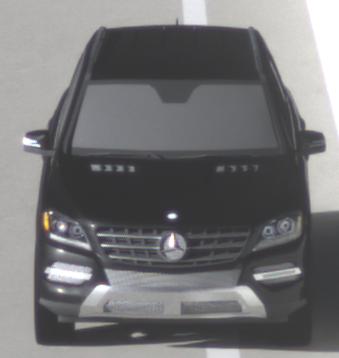
Make: Mercedes-Benz
Model: ML 350
Detailed model: M-Class (166)
Model produced from: 2011/11
Model produced until: 2014/10
Doors: 5
Color: black
Road condition: dry road
Daytime: morning or afternoon
Contrast: high contrast